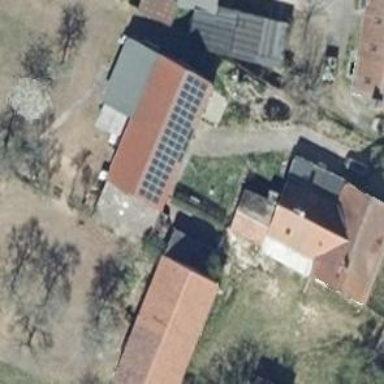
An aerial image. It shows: Building with gabled roof. The roof orientation is along the building's structure.